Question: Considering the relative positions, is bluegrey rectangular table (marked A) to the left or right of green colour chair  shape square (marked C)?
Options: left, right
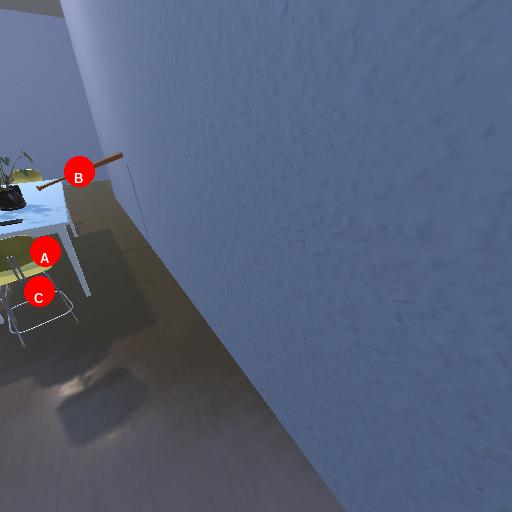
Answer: left